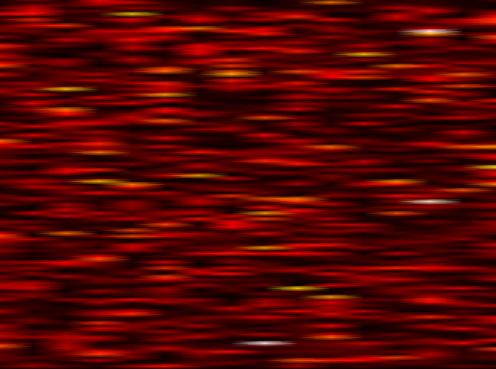
Label: OFDM